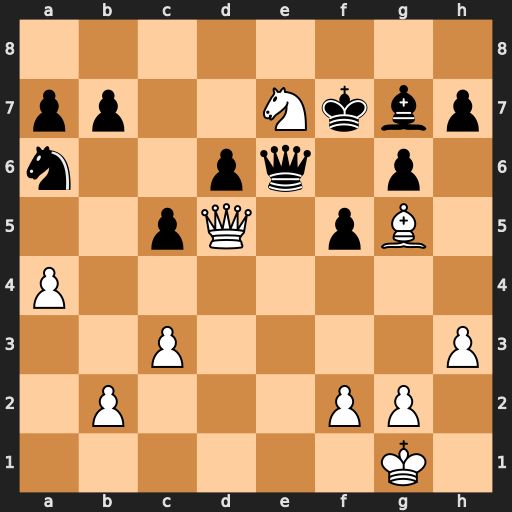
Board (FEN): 8/pp2Nkbp/n2pq1p1/2pQ1pB1/P7/2P4P/1P3PP1/6K1
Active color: w
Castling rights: -
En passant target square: -
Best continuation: Qxb7 Qe1+ Kh2 Be5+ f4 Bxf4+ Bxf4